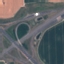
Land use / land cover class: Highway